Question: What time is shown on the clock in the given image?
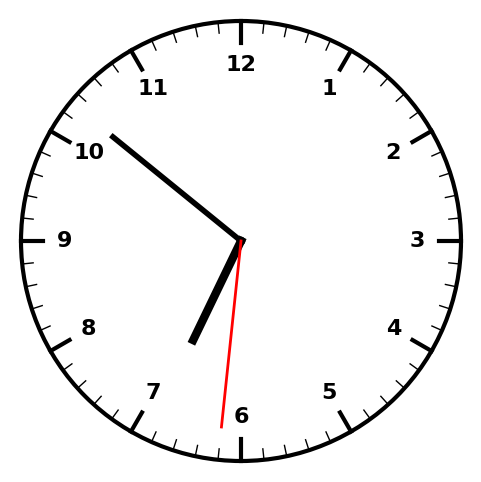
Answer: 06:51:31